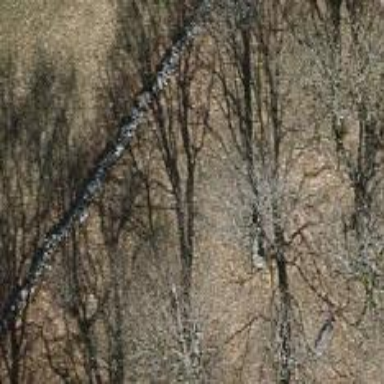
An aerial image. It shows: Row of trees in natural setting.